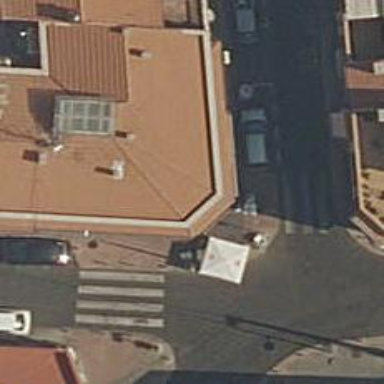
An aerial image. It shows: Pub.